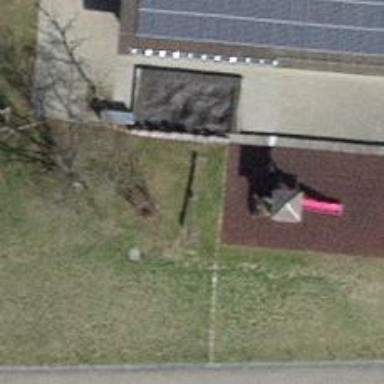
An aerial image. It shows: Seesaw in the playground.